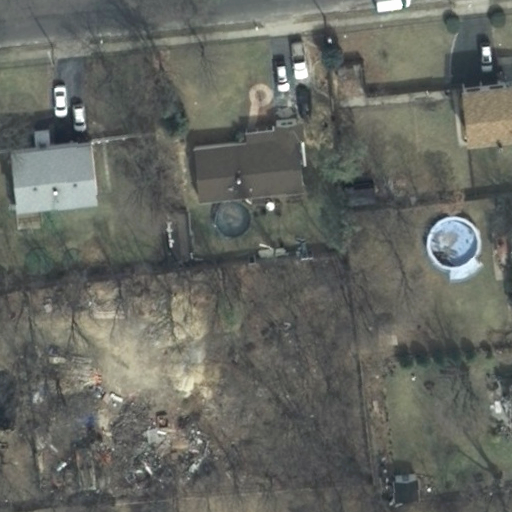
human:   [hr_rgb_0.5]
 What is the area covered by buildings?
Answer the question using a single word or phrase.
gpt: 752m2

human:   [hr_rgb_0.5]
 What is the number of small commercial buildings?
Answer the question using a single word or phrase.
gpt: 0

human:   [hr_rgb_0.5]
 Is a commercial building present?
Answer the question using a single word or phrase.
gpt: no

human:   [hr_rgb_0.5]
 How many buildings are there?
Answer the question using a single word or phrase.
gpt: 4

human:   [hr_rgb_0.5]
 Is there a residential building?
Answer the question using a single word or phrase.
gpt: yes

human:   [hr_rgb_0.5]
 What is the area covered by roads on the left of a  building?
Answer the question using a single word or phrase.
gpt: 0m2

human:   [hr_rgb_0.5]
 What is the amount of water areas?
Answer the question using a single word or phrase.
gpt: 0

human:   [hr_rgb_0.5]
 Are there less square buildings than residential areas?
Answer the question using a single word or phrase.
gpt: yes

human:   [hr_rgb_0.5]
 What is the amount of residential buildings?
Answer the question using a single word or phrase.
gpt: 4

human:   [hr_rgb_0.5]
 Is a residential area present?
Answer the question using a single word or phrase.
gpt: yes

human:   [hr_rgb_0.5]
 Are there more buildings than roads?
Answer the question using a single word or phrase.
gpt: yes

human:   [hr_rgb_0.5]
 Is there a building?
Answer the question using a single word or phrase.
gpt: yes

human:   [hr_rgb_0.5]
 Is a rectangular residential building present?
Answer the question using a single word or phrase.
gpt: yes

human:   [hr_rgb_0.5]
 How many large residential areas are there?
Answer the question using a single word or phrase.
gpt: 1

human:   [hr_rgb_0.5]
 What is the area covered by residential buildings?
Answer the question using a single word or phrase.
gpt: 752m2

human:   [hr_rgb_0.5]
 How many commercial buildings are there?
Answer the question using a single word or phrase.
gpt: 0

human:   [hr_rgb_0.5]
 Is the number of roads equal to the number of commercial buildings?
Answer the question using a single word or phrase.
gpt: no

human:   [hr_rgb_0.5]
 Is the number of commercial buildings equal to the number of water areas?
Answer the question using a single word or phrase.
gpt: yes

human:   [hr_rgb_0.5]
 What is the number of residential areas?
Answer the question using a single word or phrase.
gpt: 1

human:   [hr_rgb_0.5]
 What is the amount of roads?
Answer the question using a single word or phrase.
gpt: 1

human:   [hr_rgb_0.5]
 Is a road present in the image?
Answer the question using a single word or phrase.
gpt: yes

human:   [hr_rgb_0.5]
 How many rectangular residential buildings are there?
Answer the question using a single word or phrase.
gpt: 2

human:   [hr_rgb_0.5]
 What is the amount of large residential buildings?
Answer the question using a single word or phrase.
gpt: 0

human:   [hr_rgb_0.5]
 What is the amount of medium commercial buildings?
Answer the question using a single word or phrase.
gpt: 0

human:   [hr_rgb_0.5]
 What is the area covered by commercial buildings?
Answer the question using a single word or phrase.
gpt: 0m2

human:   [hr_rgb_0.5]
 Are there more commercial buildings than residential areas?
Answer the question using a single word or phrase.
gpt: no

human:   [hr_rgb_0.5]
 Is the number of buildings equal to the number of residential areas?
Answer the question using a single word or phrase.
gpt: no

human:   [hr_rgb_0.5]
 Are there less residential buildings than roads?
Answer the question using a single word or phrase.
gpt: no

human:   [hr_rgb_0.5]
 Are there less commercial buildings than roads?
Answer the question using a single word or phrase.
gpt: yes

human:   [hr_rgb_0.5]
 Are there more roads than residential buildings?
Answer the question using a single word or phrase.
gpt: no

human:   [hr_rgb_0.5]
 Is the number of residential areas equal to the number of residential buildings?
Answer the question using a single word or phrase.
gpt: no

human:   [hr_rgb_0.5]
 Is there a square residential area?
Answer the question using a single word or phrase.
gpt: no

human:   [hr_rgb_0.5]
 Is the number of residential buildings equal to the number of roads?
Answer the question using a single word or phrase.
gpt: no

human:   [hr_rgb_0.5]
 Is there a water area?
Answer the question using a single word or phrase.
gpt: no

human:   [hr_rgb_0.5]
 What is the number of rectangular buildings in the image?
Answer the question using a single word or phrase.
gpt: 2

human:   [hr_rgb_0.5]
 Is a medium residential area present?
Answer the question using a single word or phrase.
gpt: no

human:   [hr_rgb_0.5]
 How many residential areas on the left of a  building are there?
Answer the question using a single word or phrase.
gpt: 0

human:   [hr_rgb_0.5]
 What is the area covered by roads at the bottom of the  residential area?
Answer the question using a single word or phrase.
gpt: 0m2

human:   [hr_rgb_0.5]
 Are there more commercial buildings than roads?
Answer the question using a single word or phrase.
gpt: no

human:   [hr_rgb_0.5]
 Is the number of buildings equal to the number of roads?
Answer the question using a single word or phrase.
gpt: no

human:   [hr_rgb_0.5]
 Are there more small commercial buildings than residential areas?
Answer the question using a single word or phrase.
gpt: no

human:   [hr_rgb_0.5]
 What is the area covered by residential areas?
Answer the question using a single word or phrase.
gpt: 10611m2

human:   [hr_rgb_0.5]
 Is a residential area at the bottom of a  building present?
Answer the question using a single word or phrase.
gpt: yes

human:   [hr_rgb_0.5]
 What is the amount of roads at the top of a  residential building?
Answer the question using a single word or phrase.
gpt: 1

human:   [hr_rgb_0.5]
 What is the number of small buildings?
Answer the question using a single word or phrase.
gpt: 1

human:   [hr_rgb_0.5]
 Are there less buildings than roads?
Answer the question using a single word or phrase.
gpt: no

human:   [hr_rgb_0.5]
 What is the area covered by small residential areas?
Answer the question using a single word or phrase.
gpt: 0m2

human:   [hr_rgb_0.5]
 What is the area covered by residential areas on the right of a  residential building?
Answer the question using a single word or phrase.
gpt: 10611m2

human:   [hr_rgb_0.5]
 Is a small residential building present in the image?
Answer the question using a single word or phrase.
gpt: yes

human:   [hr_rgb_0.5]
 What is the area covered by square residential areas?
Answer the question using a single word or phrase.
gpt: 0m2

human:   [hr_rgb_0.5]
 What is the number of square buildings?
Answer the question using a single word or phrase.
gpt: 0

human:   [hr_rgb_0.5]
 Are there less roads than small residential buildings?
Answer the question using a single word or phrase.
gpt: no

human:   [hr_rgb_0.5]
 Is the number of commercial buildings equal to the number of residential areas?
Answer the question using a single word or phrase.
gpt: no

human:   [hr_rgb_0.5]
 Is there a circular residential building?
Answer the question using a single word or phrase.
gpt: no

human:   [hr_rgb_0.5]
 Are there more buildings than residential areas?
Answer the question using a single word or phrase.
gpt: yes

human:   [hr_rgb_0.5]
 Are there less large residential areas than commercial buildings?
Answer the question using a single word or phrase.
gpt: no

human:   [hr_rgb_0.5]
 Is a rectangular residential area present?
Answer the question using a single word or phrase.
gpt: yes

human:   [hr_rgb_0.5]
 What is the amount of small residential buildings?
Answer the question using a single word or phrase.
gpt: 1

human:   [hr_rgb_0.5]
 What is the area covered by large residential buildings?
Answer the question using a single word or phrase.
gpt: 0m2

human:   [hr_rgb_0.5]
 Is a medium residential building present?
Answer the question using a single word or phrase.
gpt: yes

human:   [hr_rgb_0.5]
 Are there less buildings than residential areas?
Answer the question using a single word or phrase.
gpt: no

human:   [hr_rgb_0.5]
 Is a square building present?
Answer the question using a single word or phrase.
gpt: no

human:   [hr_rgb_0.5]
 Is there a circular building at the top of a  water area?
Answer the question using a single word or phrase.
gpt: no

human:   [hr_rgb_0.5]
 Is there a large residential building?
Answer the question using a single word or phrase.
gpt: no